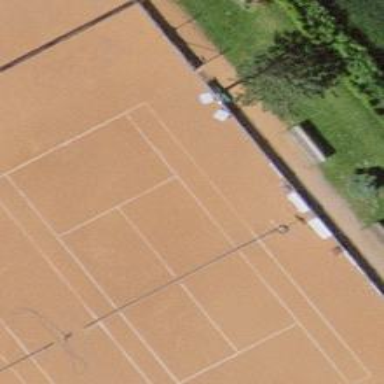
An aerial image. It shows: Tennis court on pitch.